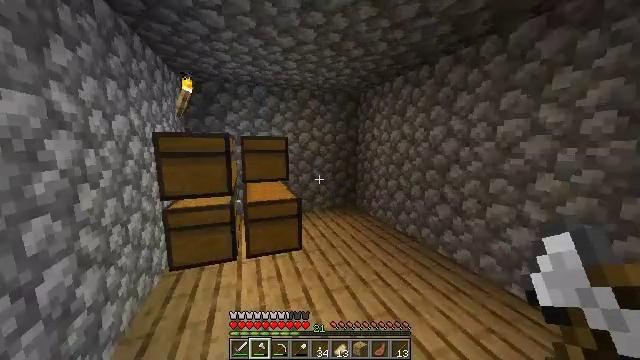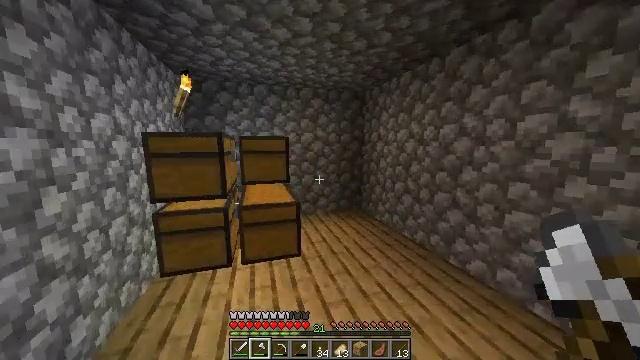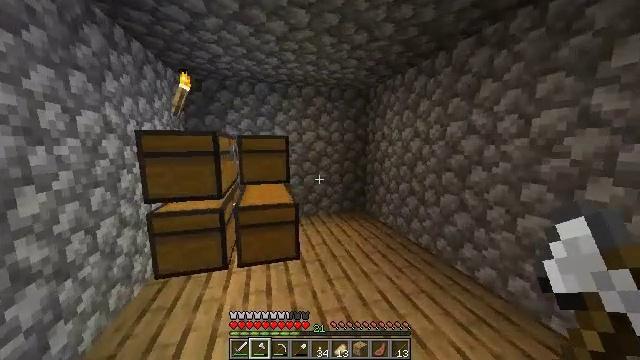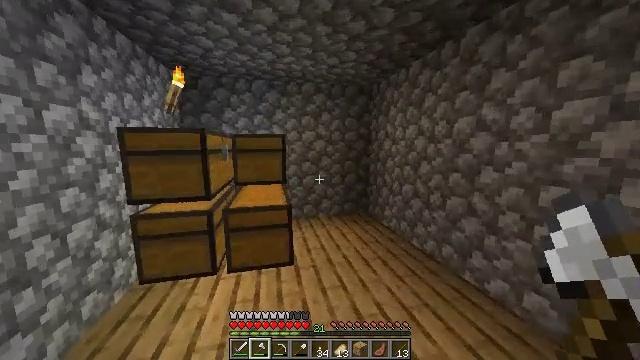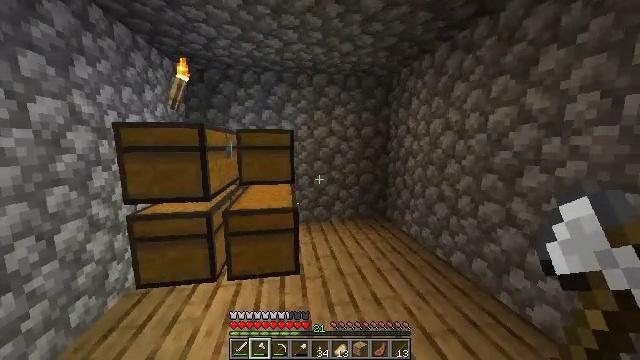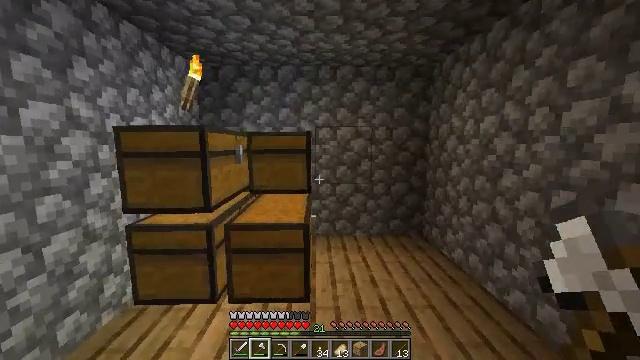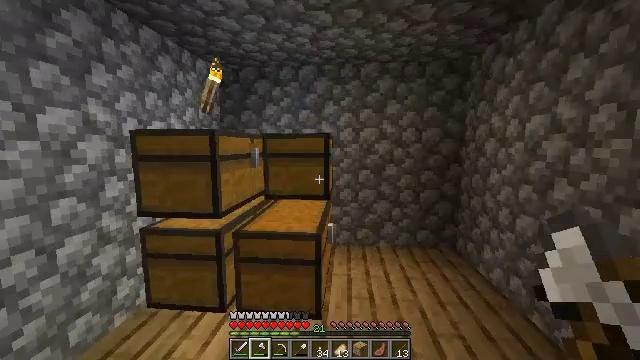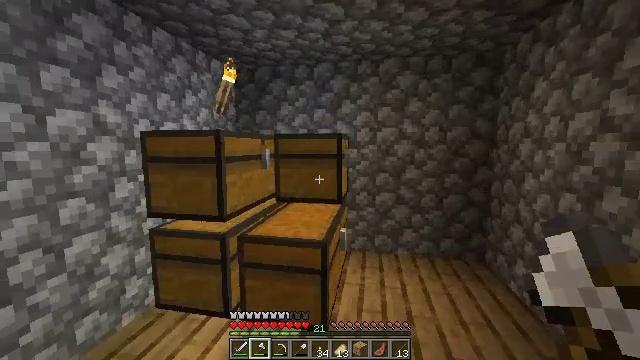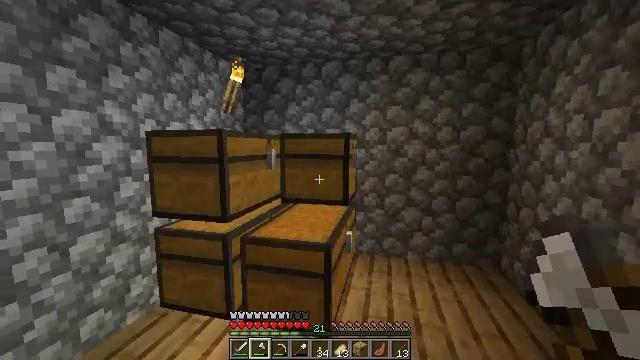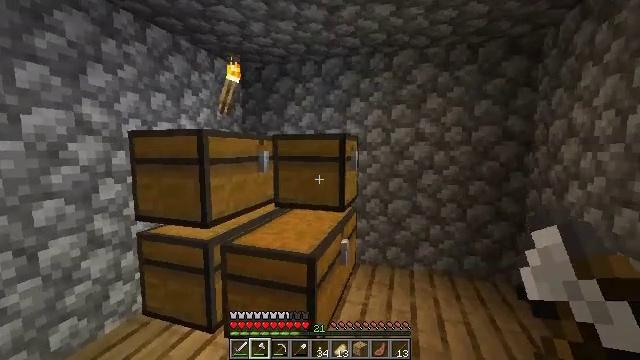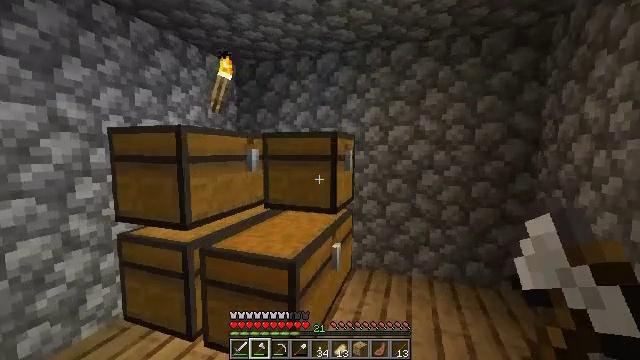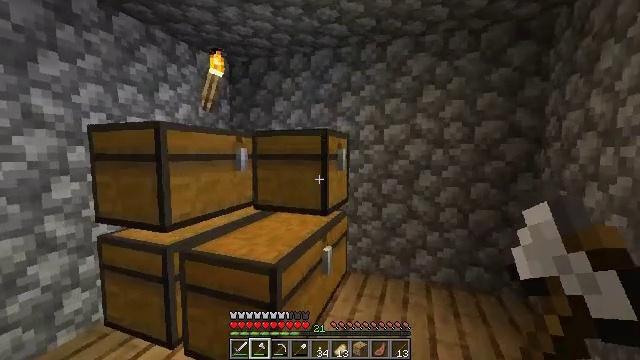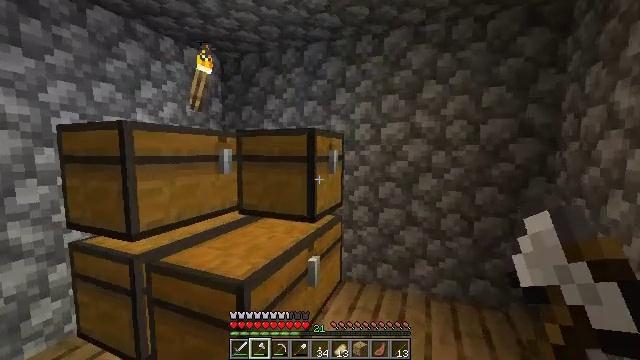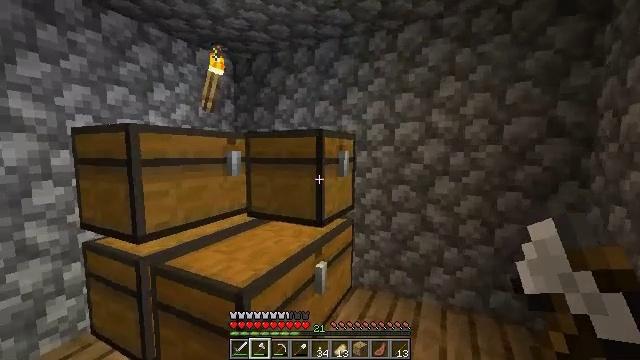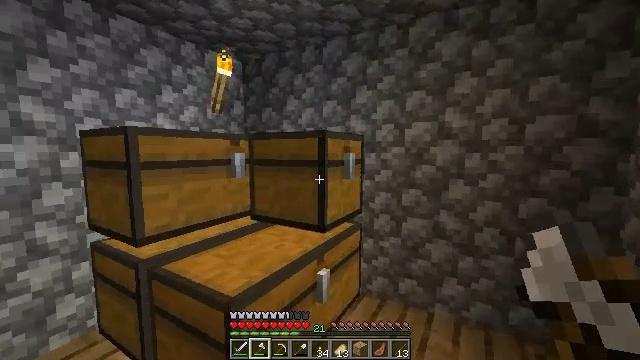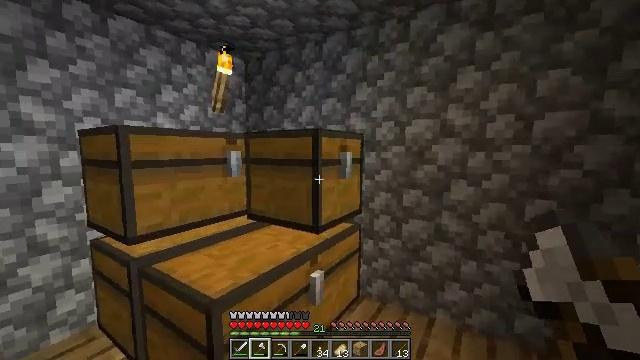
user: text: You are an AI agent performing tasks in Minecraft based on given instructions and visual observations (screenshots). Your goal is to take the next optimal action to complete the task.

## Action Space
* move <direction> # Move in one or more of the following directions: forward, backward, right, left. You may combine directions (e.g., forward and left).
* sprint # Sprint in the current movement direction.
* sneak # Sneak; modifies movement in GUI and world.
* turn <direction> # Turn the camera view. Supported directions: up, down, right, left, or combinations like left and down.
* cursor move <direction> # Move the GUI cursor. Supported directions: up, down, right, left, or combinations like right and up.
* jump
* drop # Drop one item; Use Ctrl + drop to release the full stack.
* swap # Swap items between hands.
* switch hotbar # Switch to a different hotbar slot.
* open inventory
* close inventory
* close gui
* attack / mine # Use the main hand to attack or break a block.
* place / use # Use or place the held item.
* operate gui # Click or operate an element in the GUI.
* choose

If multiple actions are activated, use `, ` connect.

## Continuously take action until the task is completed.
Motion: motion action
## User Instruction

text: Attack the chest to pick it up.
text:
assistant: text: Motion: move forward and move right, turn left
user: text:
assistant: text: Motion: move forward and move right, turn left
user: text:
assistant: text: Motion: move forward and move right, turn left
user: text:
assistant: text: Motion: move forward and move right, turn left
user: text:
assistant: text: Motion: move forward and move right, turn left and up
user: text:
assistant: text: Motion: move forward and move right, turn left
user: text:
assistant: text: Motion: move forward and move right, turn left
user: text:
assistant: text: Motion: move forward and move right, turn left
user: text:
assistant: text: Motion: move forward and move right, turn left
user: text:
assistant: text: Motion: move forward and move right, turn left
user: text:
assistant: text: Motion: move forward and move right
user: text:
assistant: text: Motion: move forward and move right, turn left
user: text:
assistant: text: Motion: move forward and move right, turn left
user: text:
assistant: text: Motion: move right, turn left
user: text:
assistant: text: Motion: turn left
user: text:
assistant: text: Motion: turn left
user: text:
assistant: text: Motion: no_op
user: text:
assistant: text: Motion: turn left
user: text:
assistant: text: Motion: turn left
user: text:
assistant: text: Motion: no_op
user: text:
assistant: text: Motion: no_op
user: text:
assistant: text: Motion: no_op
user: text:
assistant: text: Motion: use / place
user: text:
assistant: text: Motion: use / place
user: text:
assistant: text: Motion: use / place
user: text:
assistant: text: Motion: no_op
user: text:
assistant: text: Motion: no_op
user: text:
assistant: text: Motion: no_op
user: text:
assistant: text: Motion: no_op
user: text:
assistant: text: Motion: no_op